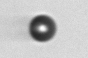
Label: bead